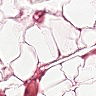
Metastatic tissue present: no